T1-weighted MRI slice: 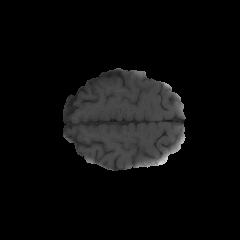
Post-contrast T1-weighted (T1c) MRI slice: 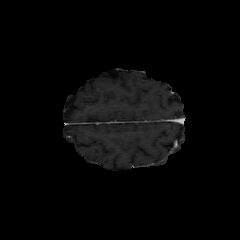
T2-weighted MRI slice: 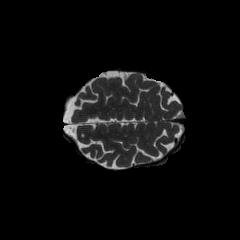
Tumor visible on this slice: no